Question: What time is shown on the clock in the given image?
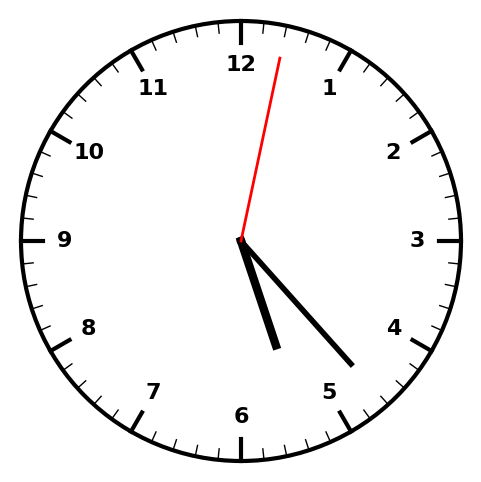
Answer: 05:23:02